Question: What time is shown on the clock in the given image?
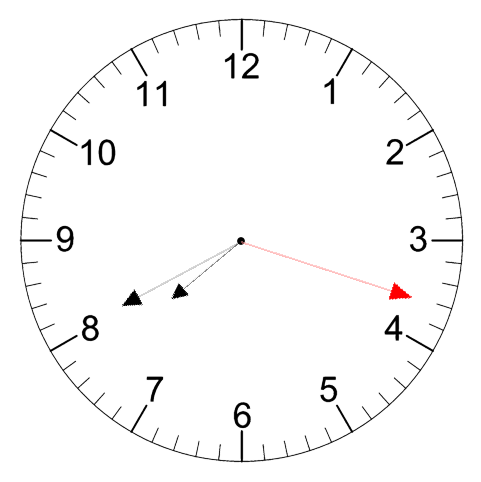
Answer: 07:40:18